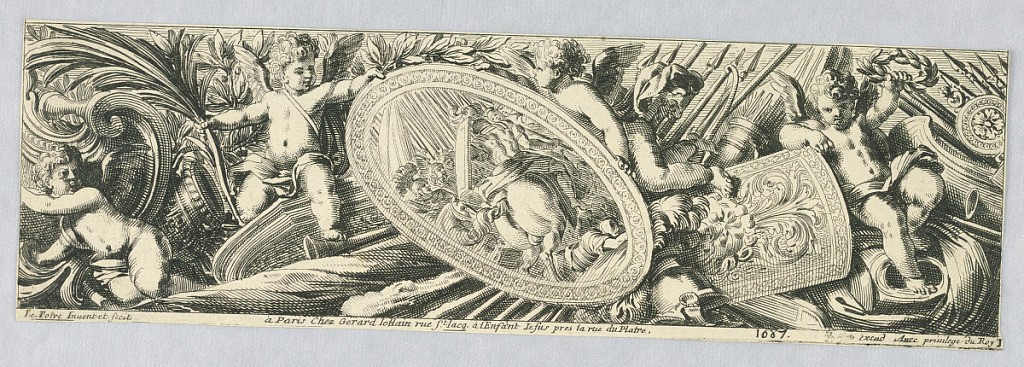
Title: Frieze: Trophies of Arms and Putti
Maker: Jean Le Pautre, French, 1618–1682
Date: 1671
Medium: Etching on paper
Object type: Print
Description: A: like -97B; the name van Merlen has been scratched off the plate, and ''3'' changed to ''1''. Added: ''a Paris Chez Gerald Iollain rue St. Iacq. à l'Enfant Iesus pres la rue du Platre. 1687.'' B: like -97A. ''1671'' changed to ''1681''. Added: A Paris Chez Gerard Iollain le jeune rue St. Jacques a l'Engant Iesus.'' The name ''van Merlen'' slightly scratched out. ''1'' changed to ''2''.